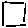
Label: square